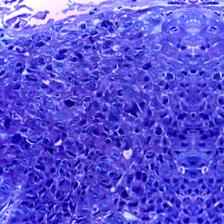
Diagnosis: OSCC